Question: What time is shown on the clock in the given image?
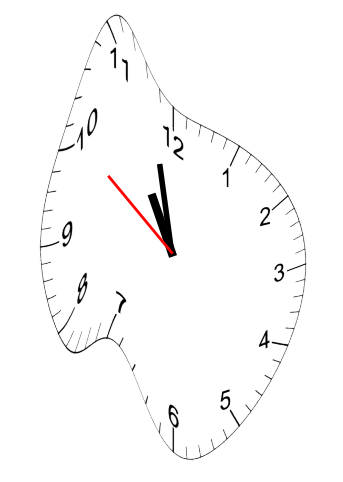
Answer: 10:57:51